Question: I need to create a RTE using the CQ.Util.Build (as an extension to what has been done in the "/foundation/social/blog/entryform" JSP).
I am using CQ5.6 and Firefox browser
The final editor needs to have somewhat these features :

I tried using this code but I still don't see any new features in the editor:
'''
{
"xtype":"richtext",
"id":"<%= id %>_text",
"name":"text",
"enableSourceEdit":true,
"width":"100%",
"rtePlugins":{
"spellcheck":{"features":"*"},
"image":{"features":"* "},
"edit":{"features":"* "},
"justify":{"features":"* "},
"misctools":{"features":"* "},
"table":{"features":"* "},
"undo":{"features":"* "}}
}
'''
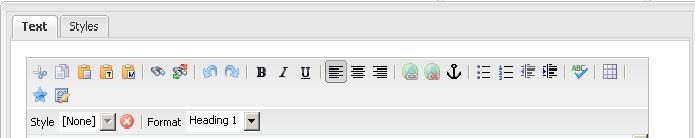
Answer: I found the issue with the properties I've added.
The '"features":"* "' has an extra space everywhere with the '"*"'. After removing it, it is working fine